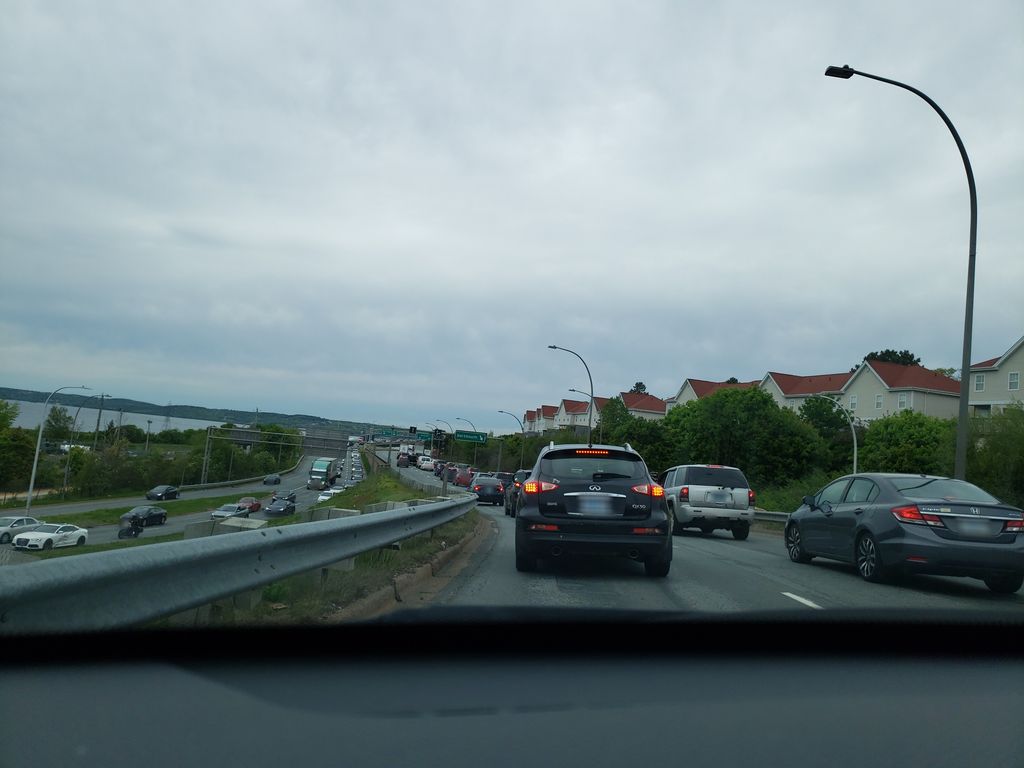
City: halifax